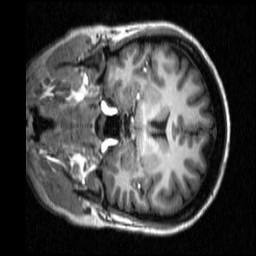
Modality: T1w
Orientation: coronal